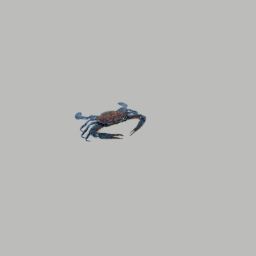
Label: animals